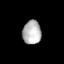
Tissue: skin
Cell type: Epithelial cells
Senescence score: 0.1578
Nuclear area (px): 431
Mean DAPI intensity: 181.93